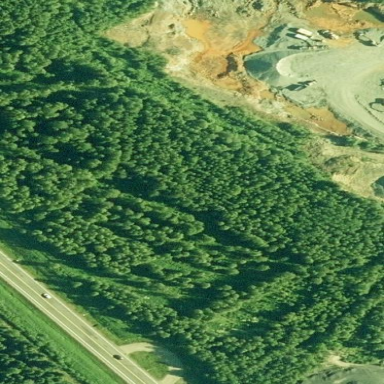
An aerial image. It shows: Evergreen forest with needle-leaved trees.